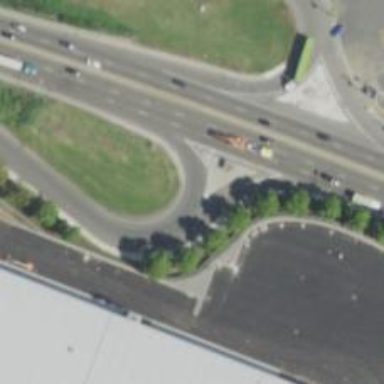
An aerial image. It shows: Trunk link highway.